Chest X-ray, PA view. Patient: 52 years old, sex F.
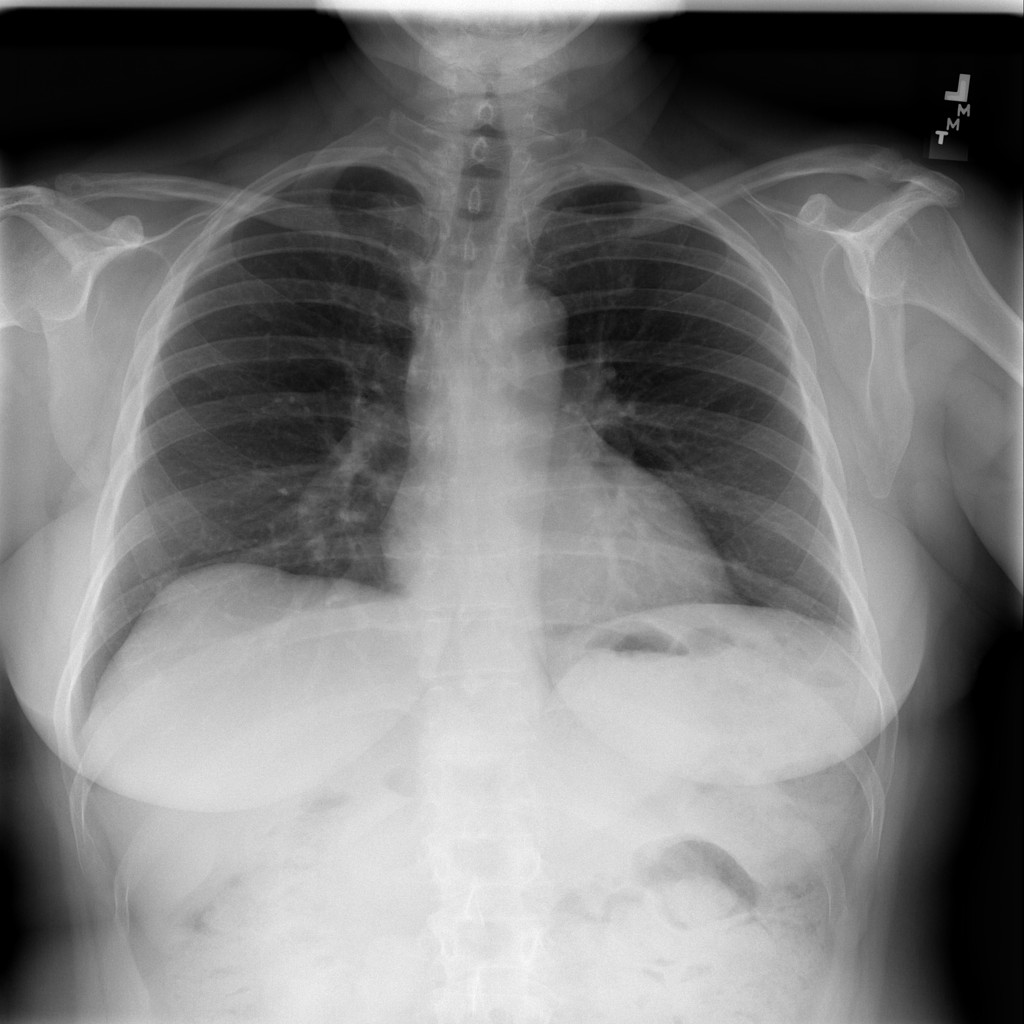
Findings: No Finding